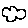
Label: cloud